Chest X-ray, PA view. Patient: 41 years old, sex F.
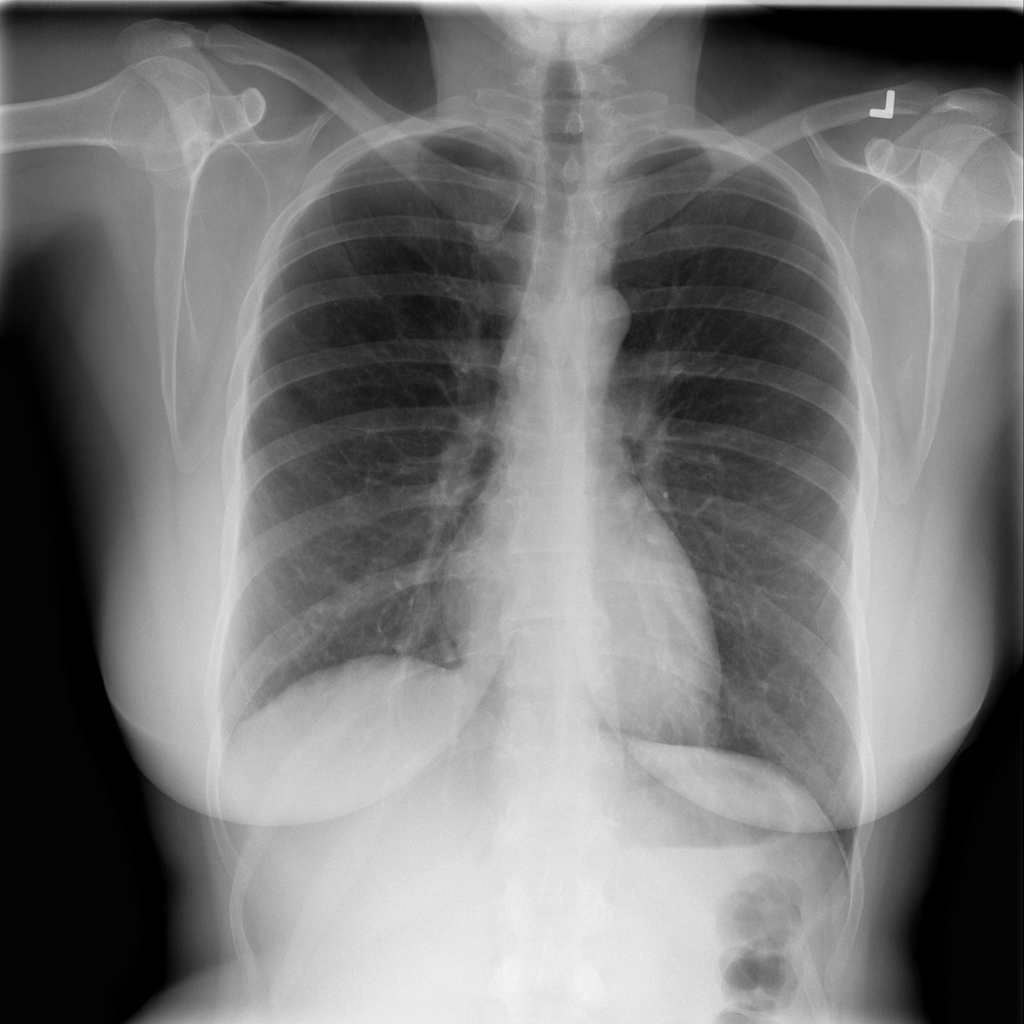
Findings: No Finding